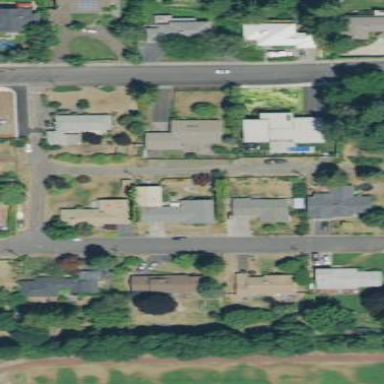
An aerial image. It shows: Single-family residential area.